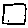
Label: square